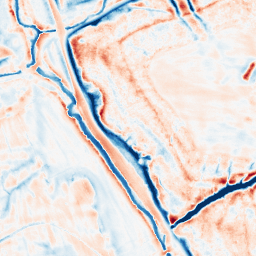
Category: edge_preserving
Decomposition family: bilateral
Decomposition parameters: d: 21
sigma_color: 50
sigma_space: 100
Upsampling method: bspline
Upsampling parameters: scale: 2
Upsampling scale: 2